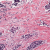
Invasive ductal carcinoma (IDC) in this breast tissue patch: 1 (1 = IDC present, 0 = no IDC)